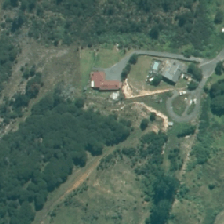
Land cover: grose_broom